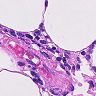
Metastatic tissue present: no